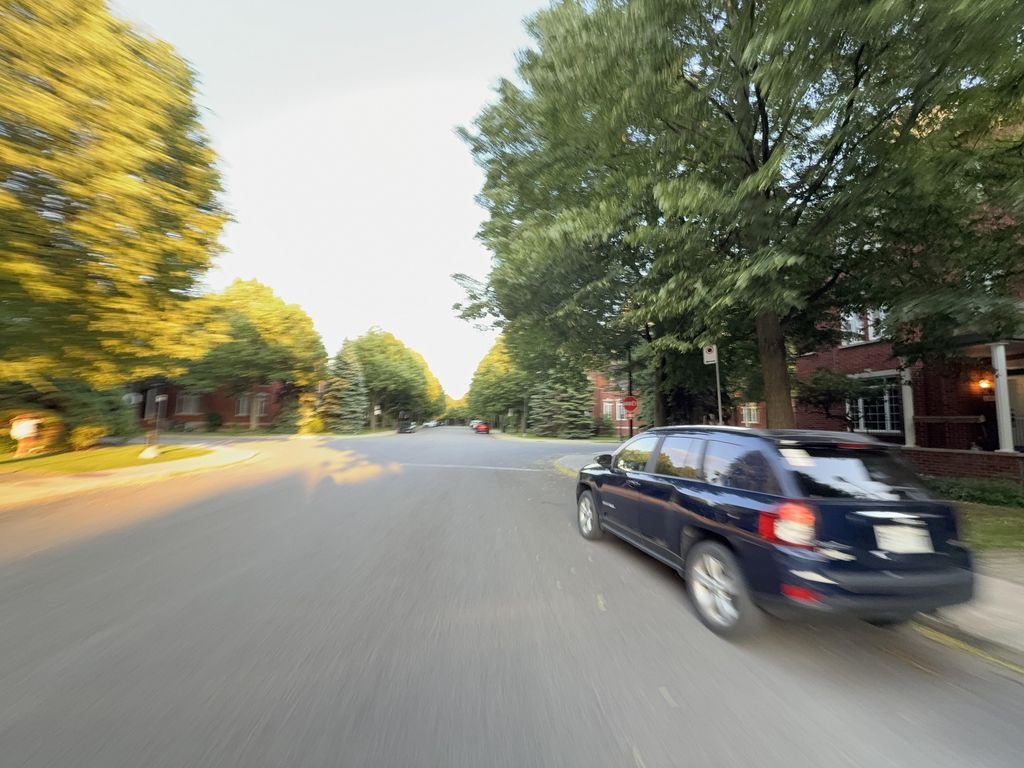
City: montreal